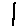
Label: line